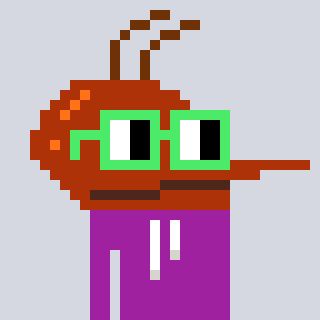
a pixel art character with square light green glasses, a mosquito-shaped head and a magenta-colored body on a cool background